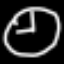
Label: clock